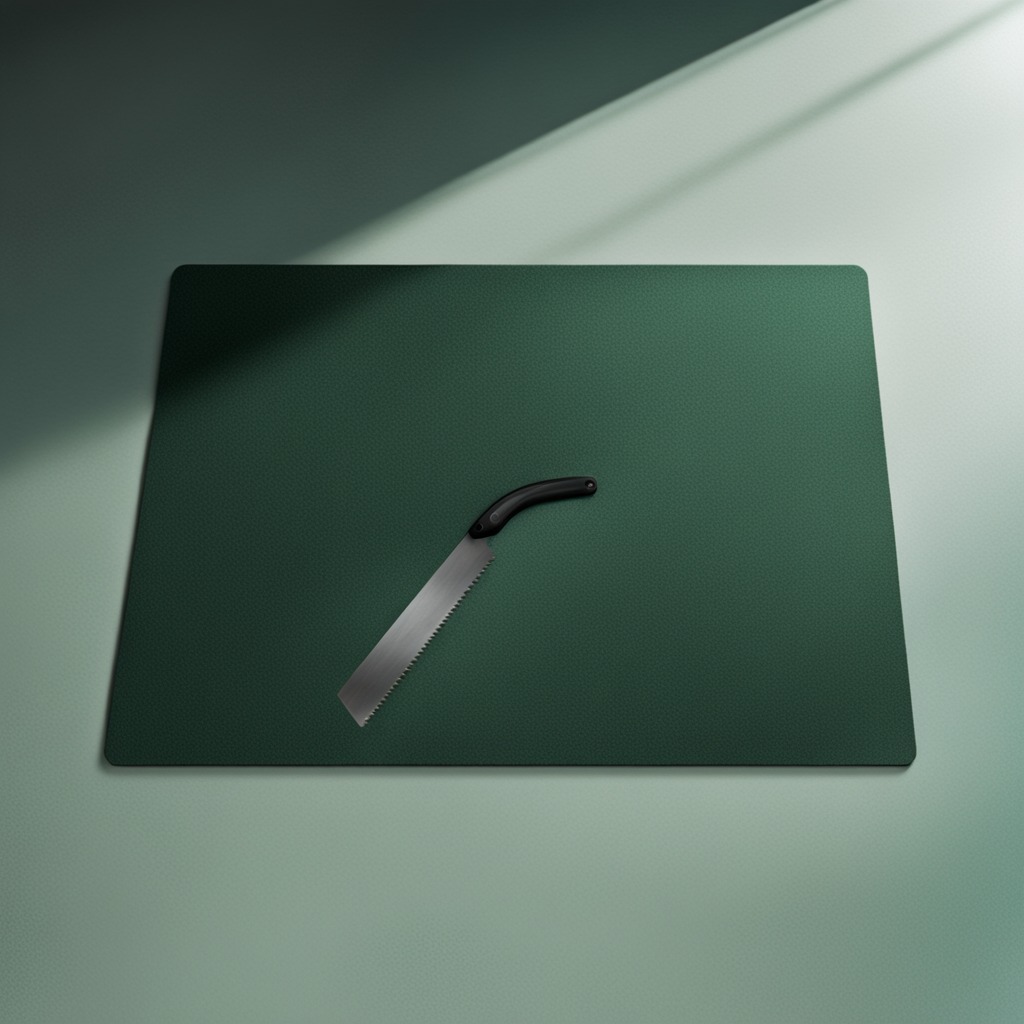
A metal saw is lying on the clean granite tabletop covered with a green rubber mat inside a workshop under bright overhead lighting crisp shadows high clarity worn but beneath the mat.